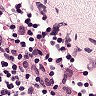
Metastatic tissue present: no